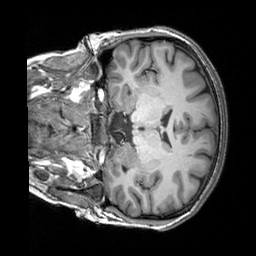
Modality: T1w
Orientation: coronal
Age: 21
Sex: female
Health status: healthy
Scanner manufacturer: siemens
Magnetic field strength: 3 T
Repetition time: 2.3 s
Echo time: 0.00303 s